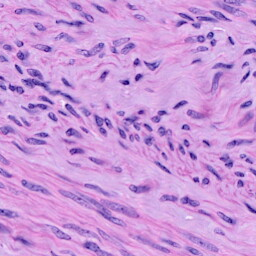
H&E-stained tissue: Cervix